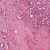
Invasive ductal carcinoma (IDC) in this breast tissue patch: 1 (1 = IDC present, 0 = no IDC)